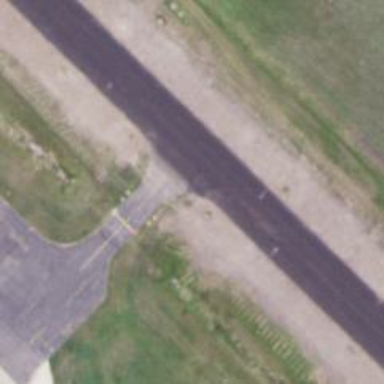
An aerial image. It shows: Asphalt runway at the airport.